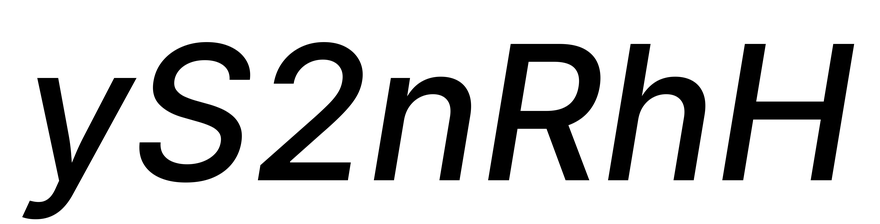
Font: Inter-Italic_Medium_Italic